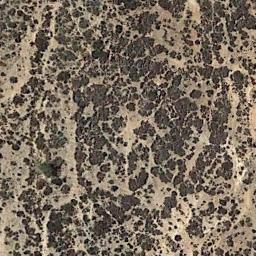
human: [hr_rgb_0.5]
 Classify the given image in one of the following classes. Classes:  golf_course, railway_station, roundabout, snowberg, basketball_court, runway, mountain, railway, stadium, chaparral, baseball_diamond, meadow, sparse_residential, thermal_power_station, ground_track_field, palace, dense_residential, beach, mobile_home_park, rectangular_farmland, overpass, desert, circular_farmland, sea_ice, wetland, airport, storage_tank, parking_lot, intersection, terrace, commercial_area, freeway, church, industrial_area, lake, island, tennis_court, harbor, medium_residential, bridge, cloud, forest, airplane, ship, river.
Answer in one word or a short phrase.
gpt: chaparral